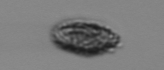
Label: Pseudochattonella_farcimen